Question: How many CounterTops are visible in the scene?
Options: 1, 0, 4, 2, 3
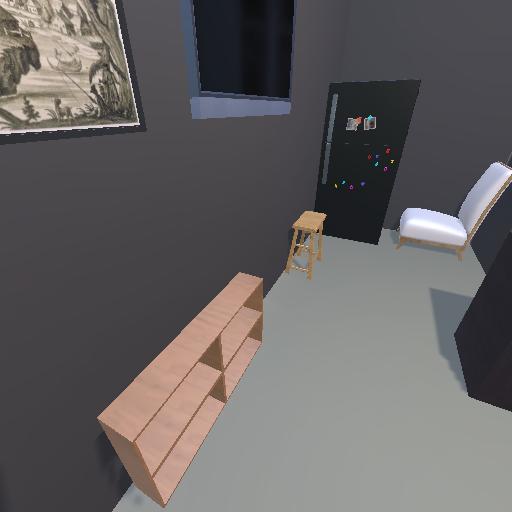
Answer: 1